Question: My Tab bar should stay on screen when I click on in .
I've set Bottom bar to and tried . I've changed the segue from to . I've tried <URL>, but doesn't work for iOS7.
this doesn't work either:
'''
- (void)viewDidLoad
{
Test3ViewController * viewController1 = [[Test3ViewController alloc] initWithNibName:nil bundle:nil];
UINavigationController *homeNavi=[[UINavigationController alloc]initWithRootViewController:viewController1];
self.viewControllers = [NSArray arrayWithObjects:homeNavi, nil];
}
'''
This also doesn't work:
'''
- (IBAction)buttonpress:(id)sender {
UIStoryboard *storyboard = [UIStoryboard storyboardWithName:@"Main" bundle:nil];
Test3ViewController * test3ViewController = (Test3ViewController *)[storyboard instantiateViewControllerWithIdentifier:@"test3View"];
[self.navigationController pushViewController:test3ViewController animated:YES];
}
'''

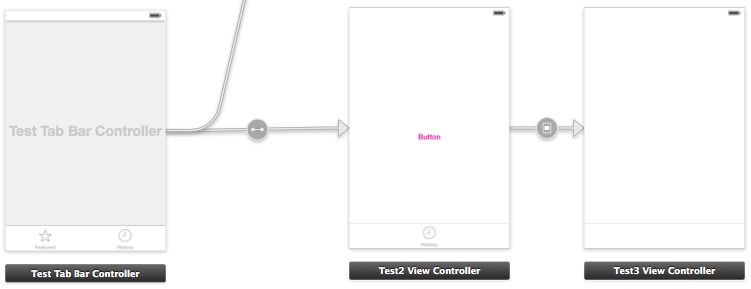
Answer: The answer is: Add a Navigation controller between Test Tab Bar Controller and Test2 View Controller.